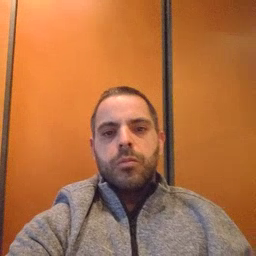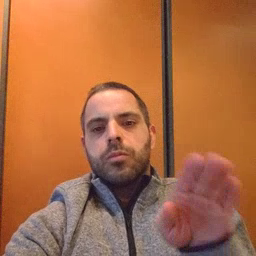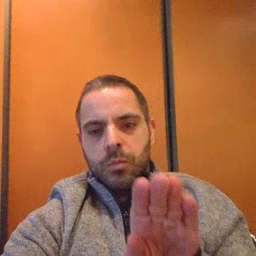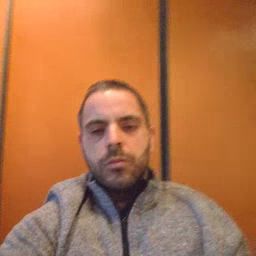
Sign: close